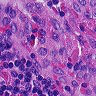
Metastatic tissue present: no